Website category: sports
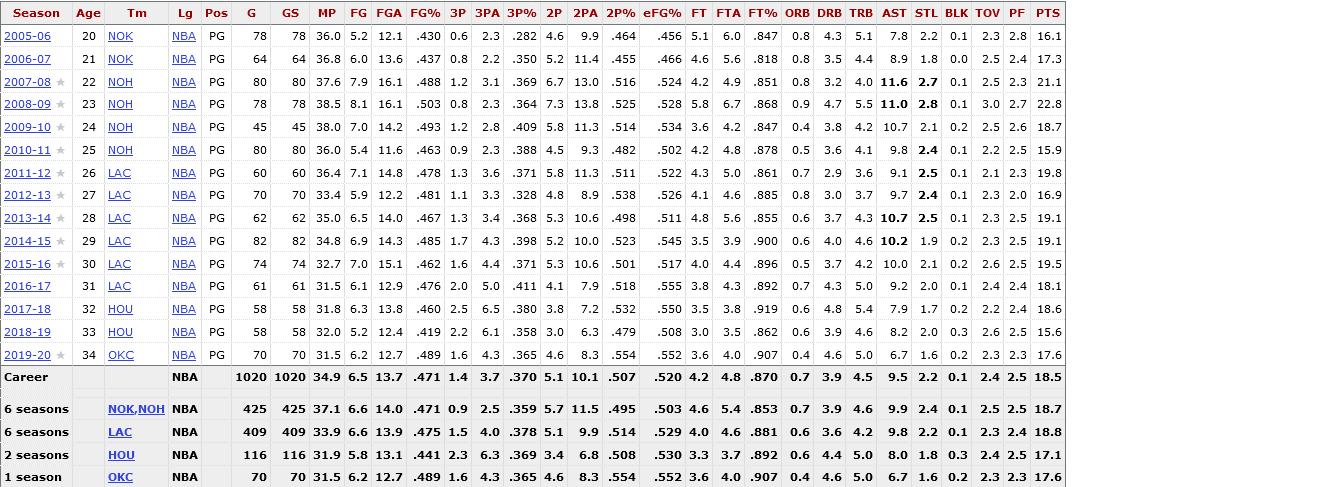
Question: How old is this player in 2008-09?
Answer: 23

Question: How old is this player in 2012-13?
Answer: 27

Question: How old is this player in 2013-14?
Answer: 28

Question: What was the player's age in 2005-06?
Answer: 20

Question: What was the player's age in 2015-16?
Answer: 30

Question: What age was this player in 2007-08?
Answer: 22

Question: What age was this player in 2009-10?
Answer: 24

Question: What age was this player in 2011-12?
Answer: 26

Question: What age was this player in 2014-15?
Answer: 29

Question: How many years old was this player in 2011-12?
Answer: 26

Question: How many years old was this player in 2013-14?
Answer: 28

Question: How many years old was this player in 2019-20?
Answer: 34

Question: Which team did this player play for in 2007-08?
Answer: NOH

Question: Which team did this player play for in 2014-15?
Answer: LAC

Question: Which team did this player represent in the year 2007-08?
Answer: NOH

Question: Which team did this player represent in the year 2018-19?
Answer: HOU

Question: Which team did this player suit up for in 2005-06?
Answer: NOK

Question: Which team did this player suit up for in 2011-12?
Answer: LAC

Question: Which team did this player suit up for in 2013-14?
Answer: LAC

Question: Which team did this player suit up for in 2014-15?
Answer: LAC

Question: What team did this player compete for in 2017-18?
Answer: HOU

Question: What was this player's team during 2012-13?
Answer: LAC

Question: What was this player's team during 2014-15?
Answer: LAC

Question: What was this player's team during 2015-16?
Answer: LAC

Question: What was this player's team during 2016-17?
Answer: LAC

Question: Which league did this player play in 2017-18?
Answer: NBA

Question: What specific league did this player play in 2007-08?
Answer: NBA

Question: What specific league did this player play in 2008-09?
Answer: NBA

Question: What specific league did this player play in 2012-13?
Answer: NBA

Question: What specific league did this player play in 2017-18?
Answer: NBA

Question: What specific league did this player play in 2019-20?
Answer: NBA

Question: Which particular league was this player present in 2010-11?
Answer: NBA

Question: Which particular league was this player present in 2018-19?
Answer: NBA

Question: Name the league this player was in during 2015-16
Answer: NBA

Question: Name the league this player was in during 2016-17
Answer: NBA

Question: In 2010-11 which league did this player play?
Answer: NBA

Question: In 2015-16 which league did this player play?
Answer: NBA

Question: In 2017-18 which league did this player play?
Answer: NBA

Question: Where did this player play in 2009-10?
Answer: NBA

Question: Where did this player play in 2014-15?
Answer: NBA

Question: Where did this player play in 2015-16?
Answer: NBA

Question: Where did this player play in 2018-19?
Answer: NBA

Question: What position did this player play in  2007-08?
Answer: PG

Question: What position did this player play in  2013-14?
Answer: PG

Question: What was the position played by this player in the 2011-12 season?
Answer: PG

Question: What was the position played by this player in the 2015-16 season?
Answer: PG

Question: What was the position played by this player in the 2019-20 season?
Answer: PG

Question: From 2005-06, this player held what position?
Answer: PG

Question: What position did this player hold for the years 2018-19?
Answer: PG

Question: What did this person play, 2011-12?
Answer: PG

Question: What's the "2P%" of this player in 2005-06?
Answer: .464

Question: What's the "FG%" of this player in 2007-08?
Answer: .488

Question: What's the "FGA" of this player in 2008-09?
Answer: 16.1

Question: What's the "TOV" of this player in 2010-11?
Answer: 2.2

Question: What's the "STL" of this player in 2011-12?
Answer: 2.5

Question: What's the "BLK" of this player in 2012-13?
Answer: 0.1

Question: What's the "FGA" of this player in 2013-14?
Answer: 14.0

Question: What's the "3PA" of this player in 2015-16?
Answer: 4.4

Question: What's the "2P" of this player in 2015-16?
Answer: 5.3

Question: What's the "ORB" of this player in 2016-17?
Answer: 0.7

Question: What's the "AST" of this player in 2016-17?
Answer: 9.2

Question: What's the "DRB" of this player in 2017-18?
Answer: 4.8

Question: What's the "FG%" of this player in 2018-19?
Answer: .419

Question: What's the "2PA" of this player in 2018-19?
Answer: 6.3